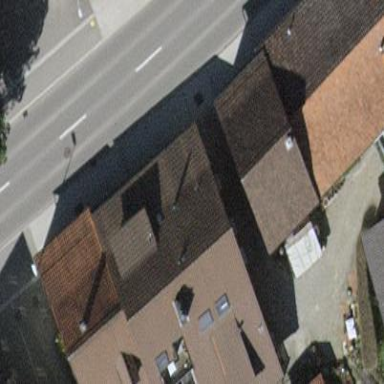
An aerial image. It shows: Building.